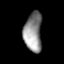
Tissue: lung
Cell type: Fibroblasts
Senescence score: 0.6372
Nuclear area (px): 690
Mean DAPI intensity: 142.391